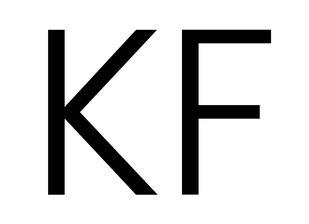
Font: Poppins-Light